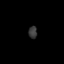
Tissue: lung
Cell type: T cells
Senescence score: 0.2255
Nuclear area (px): 104
Mean DAPI intensity: 55.279